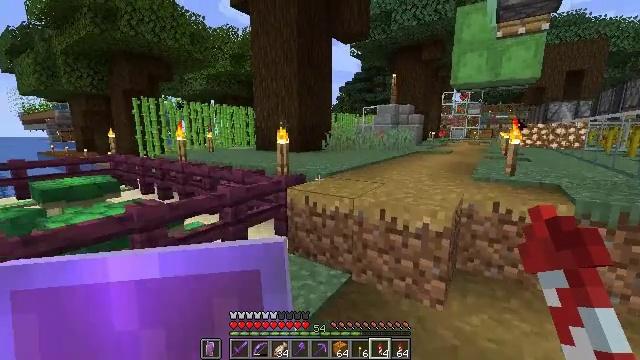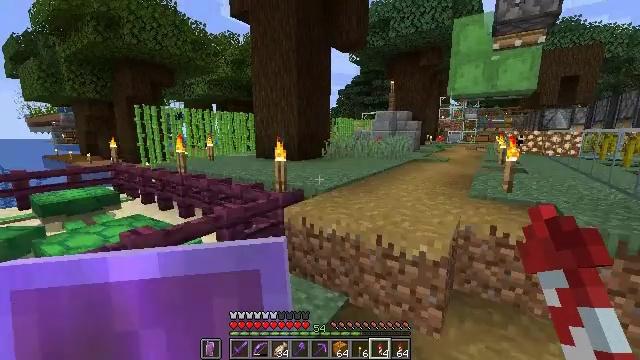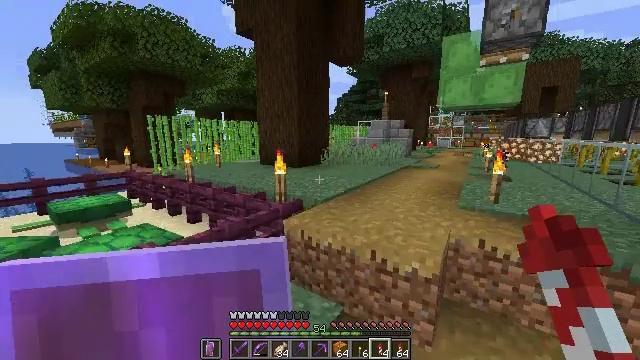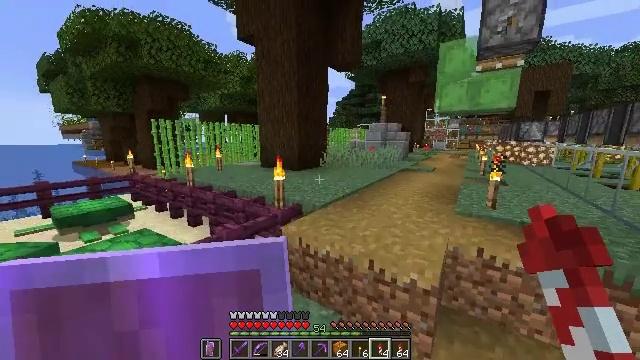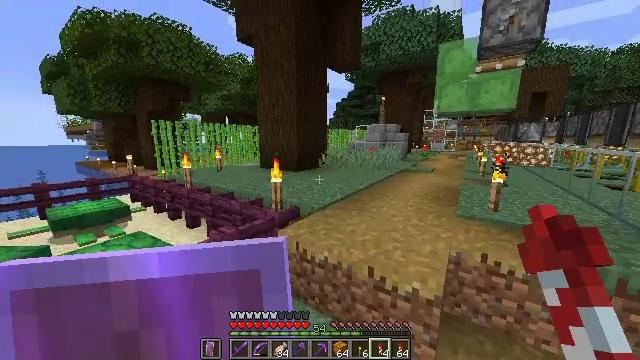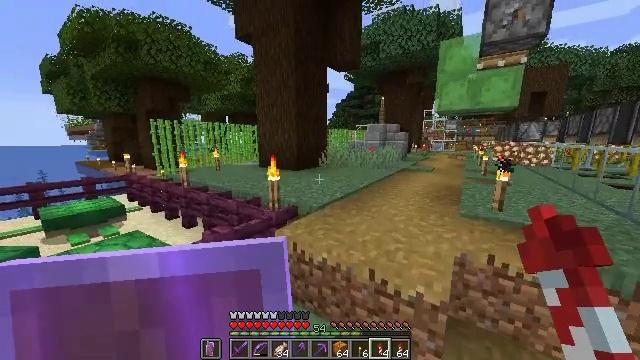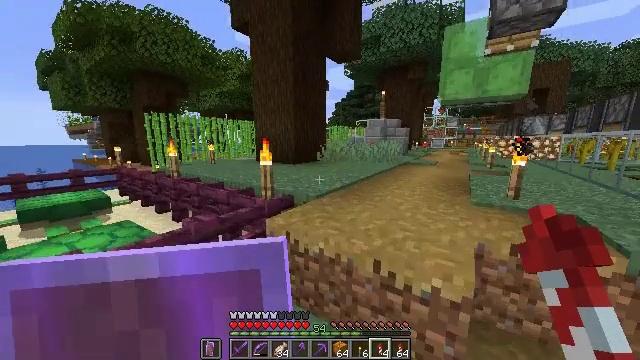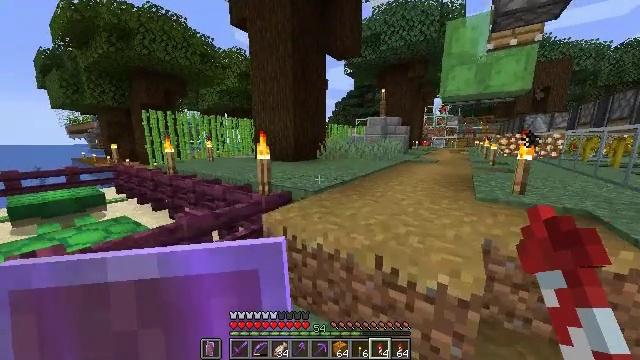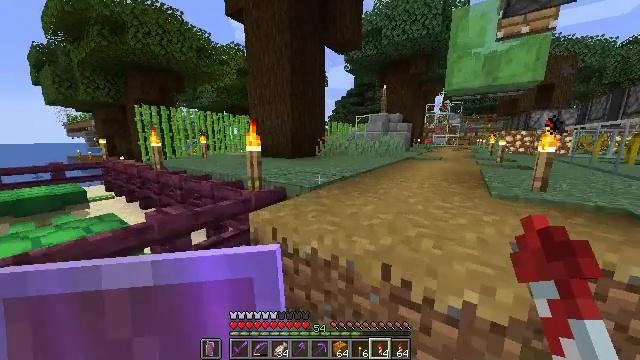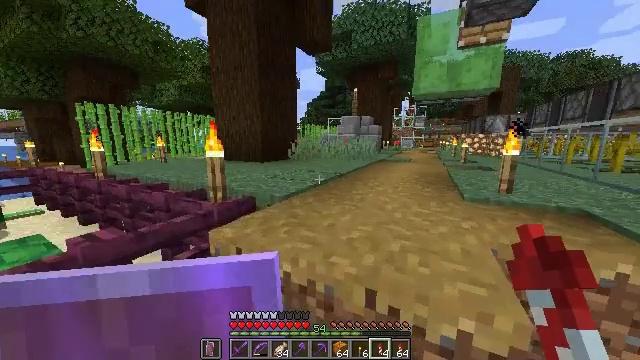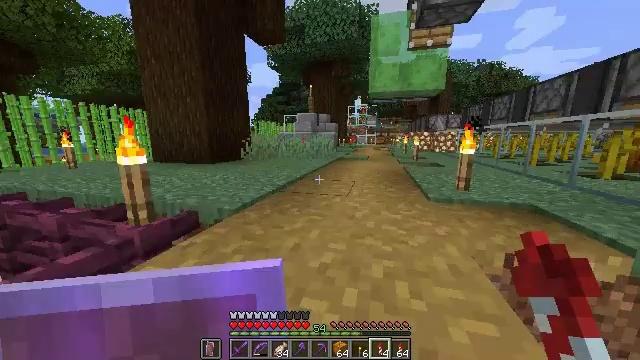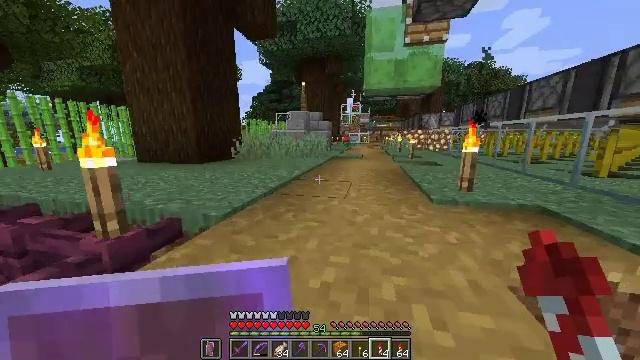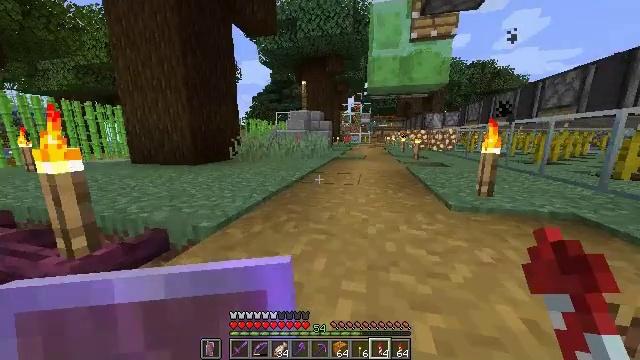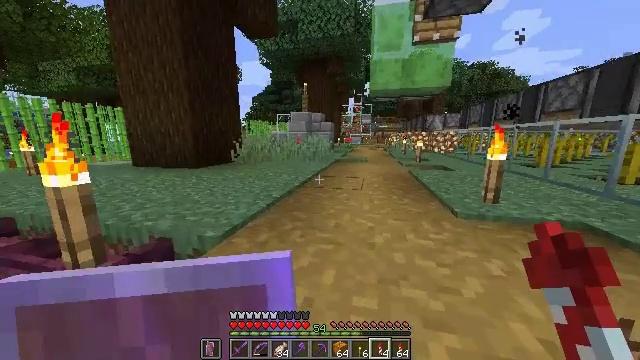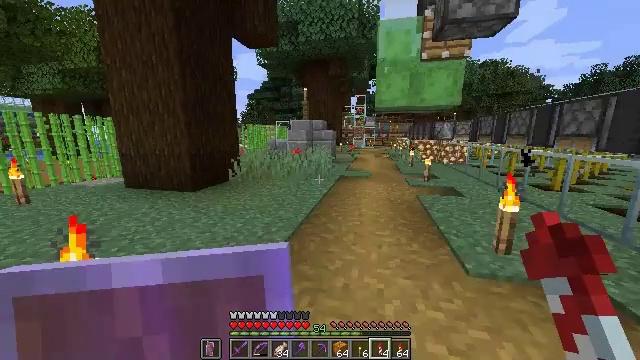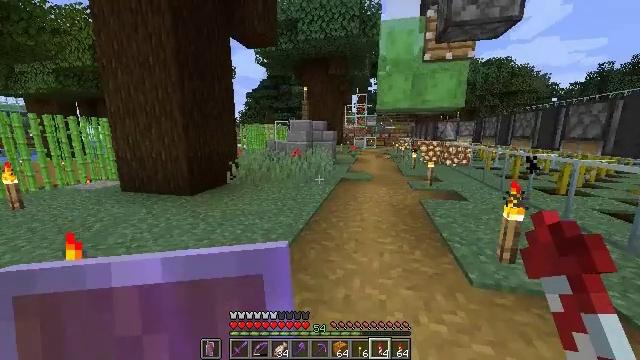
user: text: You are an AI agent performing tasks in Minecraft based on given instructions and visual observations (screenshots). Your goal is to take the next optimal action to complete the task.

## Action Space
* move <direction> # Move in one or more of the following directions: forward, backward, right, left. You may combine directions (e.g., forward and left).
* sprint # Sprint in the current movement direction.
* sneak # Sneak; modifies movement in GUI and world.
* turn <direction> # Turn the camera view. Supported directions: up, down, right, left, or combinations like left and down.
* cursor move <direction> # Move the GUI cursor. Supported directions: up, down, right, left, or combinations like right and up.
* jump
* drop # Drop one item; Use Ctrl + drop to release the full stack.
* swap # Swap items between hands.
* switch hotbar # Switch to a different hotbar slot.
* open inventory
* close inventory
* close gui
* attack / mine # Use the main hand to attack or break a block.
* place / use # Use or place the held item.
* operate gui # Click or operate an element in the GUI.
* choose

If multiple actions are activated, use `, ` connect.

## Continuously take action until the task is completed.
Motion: motion action
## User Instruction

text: Drop a tropical fish.
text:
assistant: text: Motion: move forward, sprint, jump
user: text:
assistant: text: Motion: move forward, sprint, jump
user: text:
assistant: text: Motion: move forward, sprint
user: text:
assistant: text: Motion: move forward, sprint
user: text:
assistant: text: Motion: move forward, sprint
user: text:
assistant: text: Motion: move forward, sprint
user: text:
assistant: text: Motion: move forward, sprint
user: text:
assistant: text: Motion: move forward, sprint
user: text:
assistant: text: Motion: move forward, sprint, turn right
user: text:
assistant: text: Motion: move forward, sprint, turn right
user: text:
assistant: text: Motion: move forward, sprint, turn right
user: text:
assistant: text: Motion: move forward, sprint
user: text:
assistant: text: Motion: move forward, sprint, jump
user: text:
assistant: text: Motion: move forward, sprint, jump
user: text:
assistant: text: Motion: move forward, sprint, jump
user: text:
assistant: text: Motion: move forward, sprint, jump
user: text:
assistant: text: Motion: move forward, sprint, jump
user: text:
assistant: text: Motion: move forward, sprint, turn right
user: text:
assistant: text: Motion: move forward, sprint, turn right
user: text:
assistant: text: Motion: move forward, sprint
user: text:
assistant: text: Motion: move forward, sprint
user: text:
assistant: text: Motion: move forward, sprint
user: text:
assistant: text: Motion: move forward, sprint
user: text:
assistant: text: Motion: move forward, sprint
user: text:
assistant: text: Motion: move forward, sprint
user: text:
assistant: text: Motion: move forward, sprint
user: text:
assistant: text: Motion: move forward, sprint
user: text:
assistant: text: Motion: move forward, sprint
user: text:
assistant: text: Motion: move forward, sprint
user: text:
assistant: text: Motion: move forward, sprint